Aerial crown-view tile of a tropical tree (Barro Colorado Island, Panama), acquired 20240813:
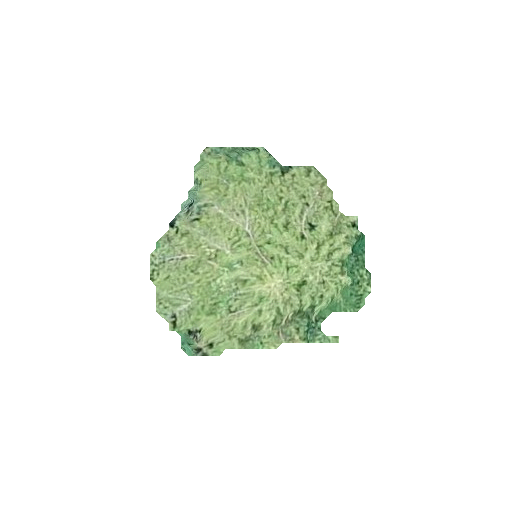
Species: Quararibea stenophylla
GBIF accepted scientific name: Quararibea stenophylla
Crown area: 50.495 m²